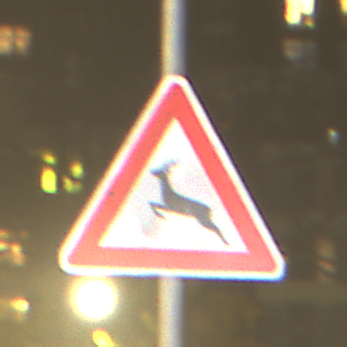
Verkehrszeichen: WildwechselRechts
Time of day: Night
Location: Outdoor (Urban)
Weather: Clear
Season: NotSpecified
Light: Artificial